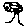
Label: tree